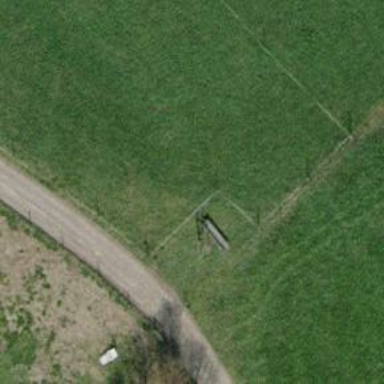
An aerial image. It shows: Brown bench.